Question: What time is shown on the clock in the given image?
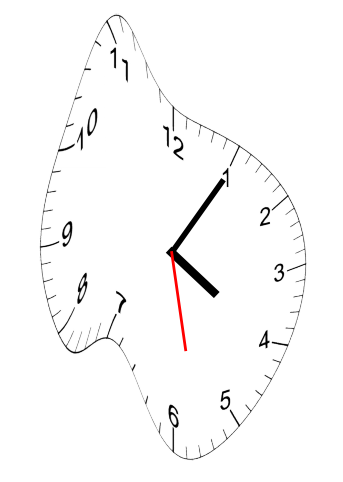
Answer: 04:05:28